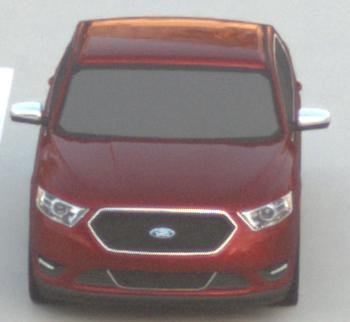
Make: Ford
Model: Taurus
Detailed model: SHO
Model produced from: 2012
Model produced until: 2019
Doors: 4
Color: red
Road condition: dry road
Daytime: sunrise or sunset
Contrast: low contrast